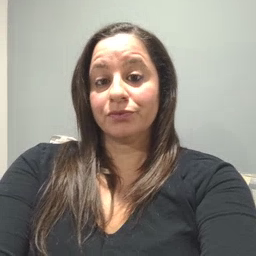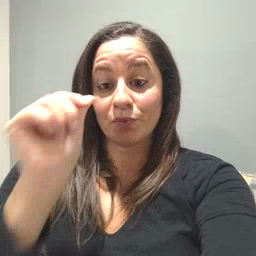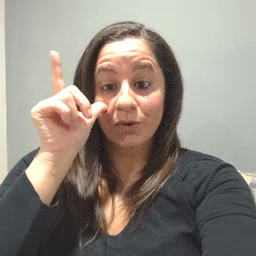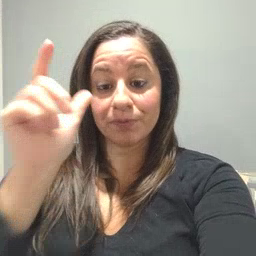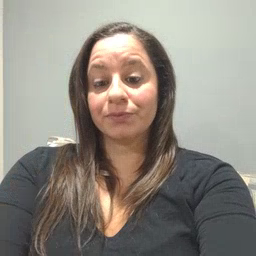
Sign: wake